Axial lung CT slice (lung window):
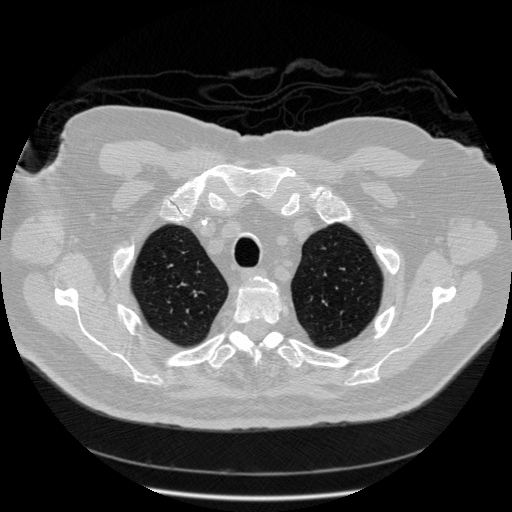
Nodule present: no